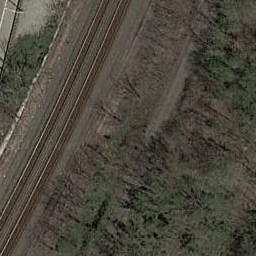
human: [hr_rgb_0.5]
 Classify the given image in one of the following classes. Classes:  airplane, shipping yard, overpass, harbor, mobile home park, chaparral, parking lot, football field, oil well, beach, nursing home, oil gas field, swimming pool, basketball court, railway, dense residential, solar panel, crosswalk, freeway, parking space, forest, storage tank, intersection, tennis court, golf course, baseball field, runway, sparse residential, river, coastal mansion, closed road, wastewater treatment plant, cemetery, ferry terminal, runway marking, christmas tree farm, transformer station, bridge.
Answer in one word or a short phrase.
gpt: railway